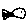
Label: fish